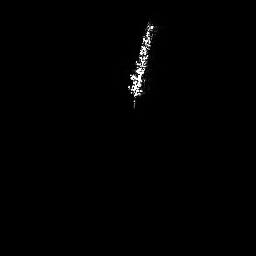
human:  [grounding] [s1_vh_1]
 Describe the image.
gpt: In the satellite image, there is  <ref>1 large ship </ref> <box>[[47, 6, 60, 42, 0]]</box> located at top.